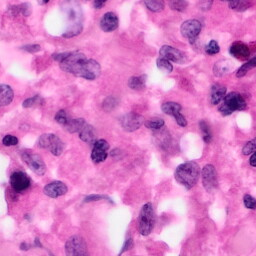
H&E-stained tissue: Pancreatic